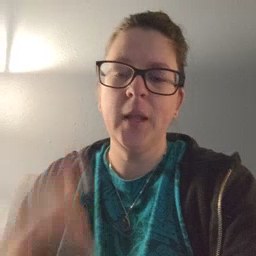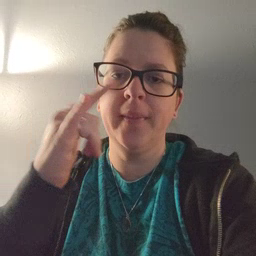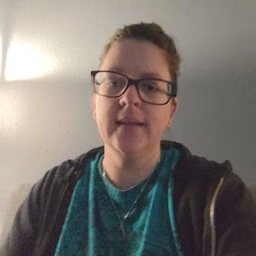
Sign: airplane